Question: After creating a web service client in a web application on NetBeans 7.0, the icon of the project shows a warning sign and then the label turns red. Now the web service client does not work as its supposed to and does not give me any messages as regards its failure. So i was wondering if the icon could point me in the right direction but unfortunately I dont know what it means. this is the Icon:

If anyone knows one or two things about this icon would be great to share. Thanks...
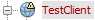
Answer: Normally when a project's icon turns red it means that there are unresolved external dependencies. If you right click on the project and look at the bottom of the context menu, you will see an item called 'Resolve Reference Problems' (corrected based on comment). Clicking on that will open up a list of external dependencies that are unresolved and give you an opportunity to show NetBeans where they are located; perhaps pointing NetBeans to a '.jar' file or a library.